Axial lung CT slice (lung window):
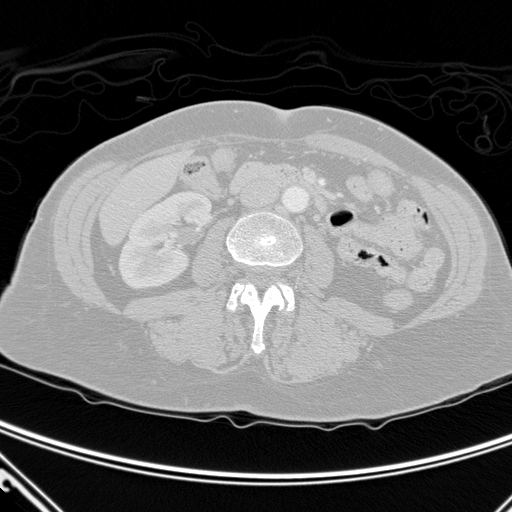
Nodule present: no